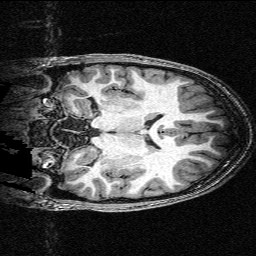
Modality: T1w
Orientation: coronal
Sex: male
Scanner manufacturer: siemens
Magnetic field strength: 3 T
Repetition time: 2.3 s
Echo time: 0.00336 s